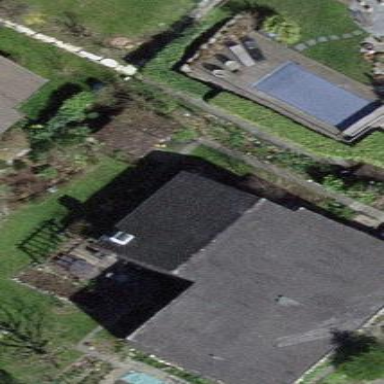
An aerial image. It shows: Building with tile roof.